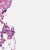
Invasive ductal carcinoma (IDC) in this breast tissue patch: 0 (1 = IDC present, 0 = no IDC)